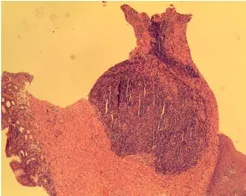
Pathology: chronic inflammation of mucosal tissue covered with squamous epithelium and gastric columnar epithelium). Coloration HE, magnification x100.
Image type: pathology (h&e)